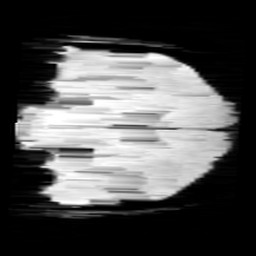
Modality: minIP
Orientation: coronal
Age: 13
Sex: male
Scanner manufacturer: siemens
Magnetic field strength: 3 T
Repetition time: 0.027 s
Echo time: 0.02 s